Question: I have a grid view and set allow page to true.it worked fine but when I want to invisible some column (such as ID), the page numbers are hidden!
'''
<asp:GridView ID="gvVisa" OnRowDataBound="gvVisa_RowDataBound" OnSelectedIndexChanged="gvVisa_SelectedIndexChanged" OnPageIndexChanging="gvVisa_PageIndexChanging" runat="server" AllowPaging="True" PageSize="5" AutoGenerateColumns="False" Font-Size="13px" Width="963px">
<AlternatingRowStyle BackColor="#00CCFF" ForeColor="#333333" HorizontalAlign="Center" VerticalAlign="Middle" BorderStyle="None" />
<Columns>
<asp:BoundField HeaderText="shnsh" DataField="vsiId"></asp:BoundField>
<asp:TemplateField HeaderText="tSwyr ">
<ItemStyle Width="150" />
<ItemTemplate>
<asp:Image ID="Image3" runat="server" ImageUrl='<%#Eval("visImageName") %>' Width="150" Height="100" />
</ItemTemplate>
</asp:TemplateField>
<asp:BoundField HeaderText=" nm khshwr" ItemStyle-Width="600px" DataField="visCountry">
<ItemStyle Width="600px"></ItemStyle>
</asp:BoundField>
<asp:BoundField HeaderText="wD`yt nmysh " DataField="isActive"></asp:BoundField>
<asp:TemplateField HeaderText="wD`yt nmysh">
<ItemStyle Width="100px" />
<ItemTemplate>
<asp:Image ID="Image1" Width="24px" Height="24px" ImageUrl="~/images/false.png" Visible='<%# !(bool)Eval("isActive") %>' runat="server" />
<asp:Image ID="Image2" Width="24px" Height="24px" ImageUrl="~/images/true.png" Visible='<%# Eval("isActive") %>' runat="server" />
</ItemTemplate>
</asp:TemplateField>
<asp:TemplateField HeaderText="`mlyt">
<ItemStyle Width="100px" />
<ItemTemplate>
<asp:LinkButton Text="tGyyr wD`yt" Width="100px" CssClass="btns" ID="lnkSelect" runat="server" CommandName="Select" />
</ItemTemplate>
</asp:TemplateField>
</Columns>
<FooterStyle HorizontalAlign="Center" VerticalAlign="Middle" />
<HeaderStyle HorizontalAlign="Center" VerticalAlign="Middle" BackColor="#333333" ForeColor="White" />
<RowStyle BackColor="White" ForeColor="#333333" HorizontalAlign="Center" VerticalAlign="Middle" />
</asp:GridView>
'''
binding to DB:
'''
protected void Page_Load(object sender, EventArgs e)
{
gvVisa.DataSource = from q in new Data.TouristDataContext().Visas select q;
gvVisa.DataBind();
}
'''
page index changing event:
'''
protected void gvVisa_PageIndexChanging(object sender, GridViewPageEventArgs e)
{
gvVisa.PageIndex = e.NewPageIndex;
}
'''
and Row Data Bound event to invisible some columns:
'''
protected void gvVisa_RowDataBound(object sender, GridViewRowEventArgs e)
{
e.Row.Cells[0].Visible = false;
}
'''
How can I fix this problem?

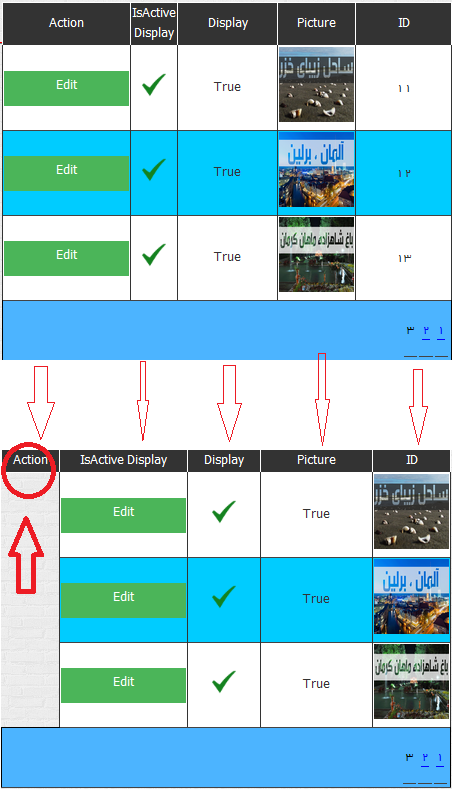
Answer: Before setting visibility, check if it is DataRow:
With some modification you can fix the issues you mentioned in edited question.
'''
protected void gvVisa_RowDataBound(object sender, GridViewRowEventArgs e)
{
if (e.Row.RowType == DataControlRowType.DataRow || e.Row.RowType == DataControlRowType.Header)
{
// I would rather set display:hidden for ID
e.Row.Cells[0].Style.Add("display", "none");
//e.Row.Cells[0].Visible = false;
}
}
'''
( 'if (e.Row.RowType == DataControlRowType.DataRowDataControlRowType.Pager)' is changed to 'if (e.Row.RowType == DataControlRowType.DataRow || e.Row.RowType == DataControlRowType.Header)')
<URL> the test project I have used. And the output from my test looks like this: